高二 · 度量几何学
如图所示, 设 $P$ 为 $\triangle A B C$ 所在平面内的一点, 并且 $\overrightarrow{A P}=\frac{1}{4} \overrightarrow{A B}+\frac{1}{2} \overrightarrow{A C}$, 则 $\triangle B P C$ 与 $\triangle A B C$ 的面积之比等于 ( )
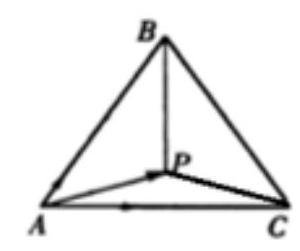
A. $\frac{2}{5}$
B. $\frac{3}{5}$
C. $\frac{3}{4}$
D. $\frac{1}{4}$
答案: D
解析: 延长 $\mathrm{AP}$ 交 $\mathrm{BC}$ 于点 $\mathrm{D}$, 因为 $\mathrm{A} 、 \mathrm{P} 、 \mathrm{D}$ 三点共线,

所以 $\overrightarrow{C P}=m \overrightarrow{C A}+n \overrightarrow{C D}(m+n=1)$, 设 $\overrightarrow{C D}=k \overrightarrow{C B}$

代入可得 $\overrightarrow{C P}=m \overrightarrow{C A}+n k \overrightarrow{C B}$

即 $\overrightarrow{A P}-\overrightarrow{A C}=-m \overrightarrow{A C}+n k(\overrightarrow{A B}-\overrightarrow{A C}) \Rightarrow \overrightarrow{A P}=(1-m-n k) \overrightarrow{A C}+n k \overrightarrow{A B}$

又因为 $\overrightarrow{A P}=\frac{1}{4} \overrightarrow{A B}+\frac{1}{2} \overrightarrow{A C}$, 即 $n k=\frac{1}{4}, 1-m-n k=\frac{1}{2}$, 且 $m+n=1$

解得 $m=\frac{1}{4}, n=\frac{3}{4}$

所以 $\overrightarrow{C P}=\frac{1}{4} \overrightarrow{C A}+\frac{3}{4} \overrightarrow{C D}$ 可得 $\overrightarrow{A D}=4 \overrightarrow{P D}$

因为 $\triangle B P C$ 与 $\triangle A B C$ 有相同的底边, 所以面积之比就等于 $|\overrightarrow{D P}|$ 与 $|\overrightarrow{A D}|$ 之比

所以 $\triangle B P C$ 与 $\triangle A B C$ 的面积之比为 $\frac{1}{4}$
故选 D